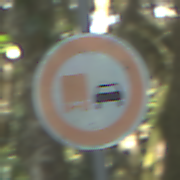
Verkehrszeichen: UeberholverbotKraftfahrzeuge
Umgebung: Outdoor, Nature
Tageszeit: Midday
Wetter: Clear
Licht: Natural
Jahreszeit: NotSpecified
Kontrast: LowContrast